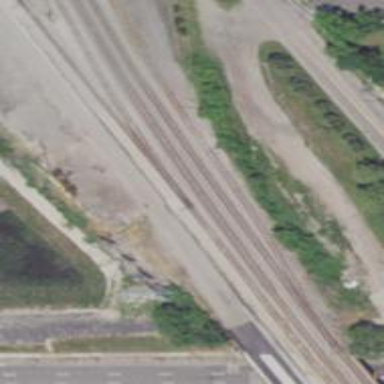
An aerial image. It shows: Railway siding with rails.